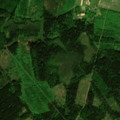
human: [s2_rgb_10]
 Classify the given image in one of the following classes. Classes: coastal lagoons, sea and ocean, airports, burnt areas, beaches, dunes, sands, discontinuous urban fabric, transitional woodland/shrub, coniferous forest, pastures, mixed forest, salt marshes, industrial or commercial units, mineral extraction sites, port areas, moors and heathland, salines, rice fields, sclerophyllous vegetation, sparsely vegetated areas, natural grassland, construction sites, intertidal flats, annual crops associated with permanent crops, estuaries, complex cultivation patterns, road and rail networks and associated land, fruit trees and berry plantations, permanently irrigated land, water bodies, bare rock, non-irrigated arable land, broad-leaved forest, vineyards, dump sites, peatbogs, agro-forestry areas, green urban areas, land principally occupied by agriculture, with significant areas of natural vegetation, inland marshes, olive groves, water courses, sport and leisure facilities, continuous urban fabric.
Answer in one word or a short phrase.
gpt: broad-leaved forest, coniferous forest, mixed forest, transitional woodland/shrub